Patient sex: M
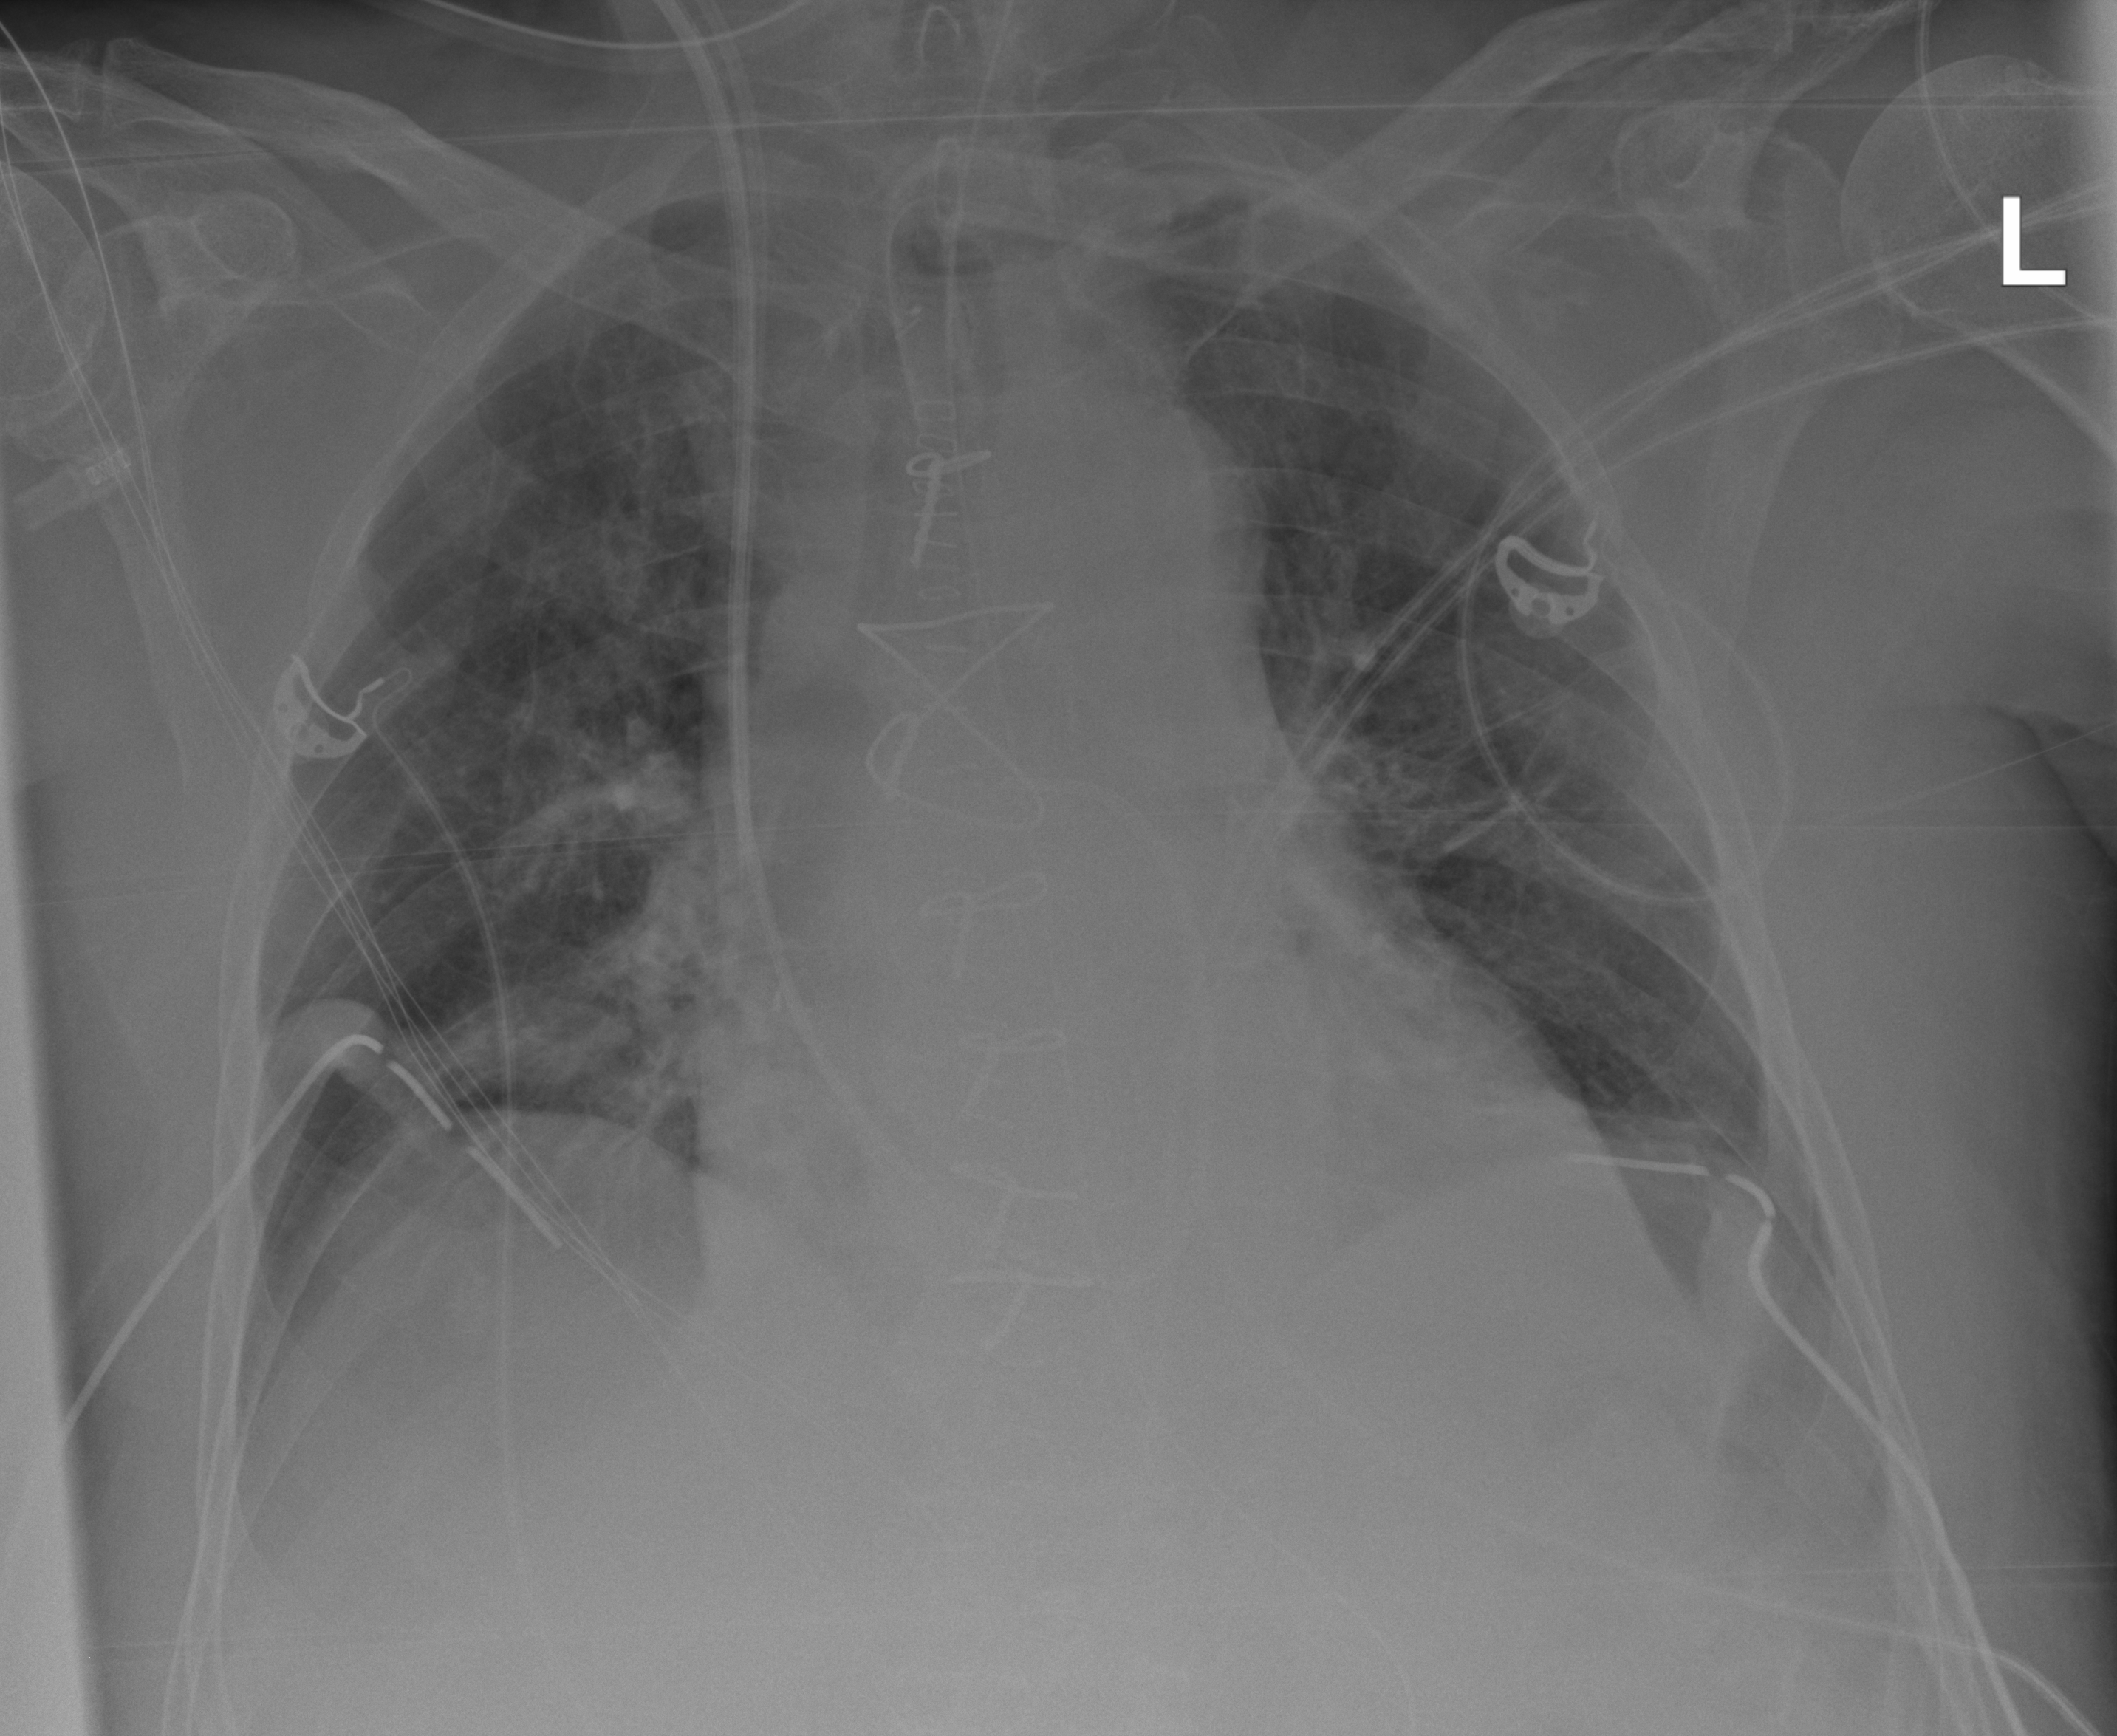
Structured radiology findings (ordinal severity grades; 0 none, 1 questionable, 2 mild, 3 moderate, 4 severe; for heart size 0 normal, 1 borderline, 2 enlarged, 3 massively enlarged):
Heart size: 2
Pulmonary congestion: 2
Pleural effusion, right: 0
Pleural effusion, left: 0
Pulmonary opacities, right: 0
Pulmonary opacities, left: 1
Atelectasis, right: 2
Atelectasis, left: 2